Field crop: tomato
Growth stage: 2
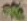
Species: solanum